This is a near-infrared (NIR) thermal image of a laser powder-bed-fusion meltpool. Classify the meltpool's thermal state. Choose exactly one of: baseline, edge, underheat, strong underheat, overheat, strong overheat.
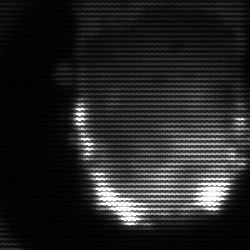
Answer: baseline